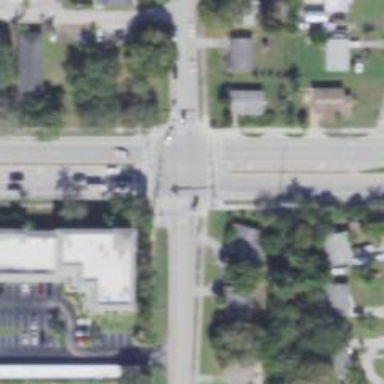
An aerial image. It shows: Tertiary road with separate sidewalk.